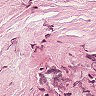
Metastatic tissue present: no